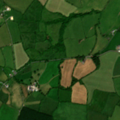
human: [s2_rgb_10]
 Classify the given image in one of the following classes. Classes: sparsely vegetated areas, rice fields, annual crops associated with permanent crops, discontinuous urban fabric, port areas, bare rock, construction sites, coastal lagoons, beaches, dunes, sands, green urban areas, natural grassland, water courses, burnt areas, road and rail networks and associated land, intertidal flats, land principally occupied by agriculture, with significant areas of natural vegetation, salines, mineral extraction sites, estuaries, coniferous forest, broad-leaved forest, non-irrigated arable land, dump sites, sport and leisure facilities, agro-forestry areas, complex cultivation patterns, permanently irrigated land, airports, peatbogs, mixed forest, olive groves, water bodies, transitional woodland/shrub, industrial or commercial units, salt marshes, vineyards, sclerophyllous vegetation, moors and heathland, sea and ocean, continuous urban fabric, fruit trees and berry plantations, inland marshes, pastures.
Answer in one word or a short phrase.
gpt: pastures